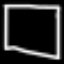
Label: square